Question: I am facing an issue in using the 'FirebaseRecyclerAdapter'.
The firebase realtime database structure is as follows:

What I'm trying to do here is,
from data present in the "MainGroup" part of the firebase realtime database.
So to do that, I've created a model class named 'RecyclerDataGetSetCLass'
and one viewholder class named 'RecyclerDataGetSetClassViewHolder'
but i am getting an error saying
> com.google.firebase.database.DatabaseException: Can't convert object
of type java.lang.String to type
com.example.talarir.mapproject.NonAdminClasses.RecyclerDataGetSetCLass
The Activity classes and other java files are as follows:
1) 'NonAdminACtivity.java //which contains the viewholder class'
'''
public class NonAdminACtivity extends AppCompatActivity implements View.OnClickListener {
private FirebaseAuth mAuth;
private FirebaseAuth.AuthStateListener mAuthListener;
public Button saveLocationBtn,getLocationBtn;
public RecyclerView nonAdminRecyclerView;
private Boolean flag=false;
private DatabaseReference mFirebaseDatabase;
private FirebaseDatabase mFirebaseInstance;
private DatabaseReference mFirebaseDatabase1;
private FirebaseDatabase mFirebaseInstance1;
@Override
protected void onCreate(Bundle savedInstanceState)
{
super.onCreate(savedInstanceState);
setContentView(R.layout.activity_non_admin_activity);
mFirebaseInstance1 = FirebaseDatabase.getInstance();
mFirebaseDatabase1 = mFirebaseInstance1.getReference("MainGroup");
nonAdminRecyclerView= (RecyclerView) findViewById(R.id.recycler_view_fragment_one);
nonAdminRecyclerView.setHasFixedSize(true);
nonAdminRecyclerView.setLayoutManager(new LinearLayoutManager(this));
mAuth = FirebaseAuth.getInstance();
mAuthListener = new FirebaseAuth.AuthStateListener() {
@Override
public void onAuthStateChanged(@NonNull FirebaseAuth firebaseAuth) {
FirebaseUser user = firebaseAuth.getCurrentUser();
if (user != null) {
// User is signed in
flag=true;
Log.d("CooActivity", "onAuthStateChanged:signed_in:" + user.getUid());
Toast.makeText(getApplicationContext(),"done",Toast.LENGTH_SHORT).show();
}
else
{
// User is signed out
Log.d("CooActivity", "onAuthStateChanged:signed_out");
startActivity(new Intent(getApplicationContext(), LoginActivity.class));
finish();
}
}
};
}
@Override
public void onStart()
{
super.onStart();
mAuth.addAuthStateListener(mAuthListener);
saveLocationBtn= (Button) findViewById(R.id.saveLocationOfUser);
saveLocationBtn.setOnClickListener(this);
getLocationBtn= (Button) findViewById(R.id.getLocationOfUser);
getLocationBtn.setOnClickListener(this);
FirebaseRecyclerAdapter<RecyclerDataGetSetCLass,RecyclerDataGetSetClassViewHolder> firebaseRecyclerAdapter=new FirebaseRecyclerAdapter<RecyclerDataGetSetCLass, RecyclerDataGetSetClassViewHolder>(
RecyclerDataGetSetCLass.class,
R.layout.each_list_non_admin,
RecyclerDataGetSetClassViewHolder.class,
mFirebaseDatabase1
) {
@Override
protected void populateViewHolder(RecyclerDataGetSetClassViewHolder viewHolder, RecyclerDataGetSetCLass model, int position)
{
viewHolder.setMainGroupName(model.getMainGroupName());
}
};
nonAdminRecyclerView.setAdapter(firebaseRecyclerAdapter);
}
public static class RecyclerDataGetSetClassViewHolder extends RecyclerView.ViewHolder
{
View mView;
public RecyclerDataGetSetClassViewHolder(View itemView) {
super(itemView);
mView=itemView;
}
public void setMainGroupName(String mainGroupName)
{
TextView textView= (TextView) mView.findViewById(R.id.textViewRecyclerViewNonAdmin);
textView.setText(mainGroupName);
}
}
@Override
public void onStop() {
super.onStop();
if (mAuthListener != null) {
mAuth.removeAuthStateListener(mAuthListener);
}
}
@Override
protected void onDestroy() {
FirebaseAuth.getInstance().signOut();
super.onDestroy();
}
@Override
public void onClick(View v)
{
if (v.getId()==R.id.saveLocationOfUser)
{
if (flag)
{
saveUserLocation_NonAdminActivity();
}
else
{
Toast.makeText(this,"firebase not ready",Toast.LENGTH_SHORT).show();
}
}
if (v.getId()==R.id.getLocationOfUser)
{
retrieveUserLocation_NonAdminActivity();
}
}
private void retrieveUserLocation_NonAdminActivity()
{
CreationOfUserClass creationOfUserClass=new CreationOfUserClass(this);
creationOfUserClass.retrieveUserDataFromFireBase(mFirebaseDatabase,mFirebaseInstance);
}
private void saveUserLocation_NonAdminActivity()
{
FirebaseUser user=FirebaseAuth.getInstance().getCurrentUser();
final CreationOfUserClass creationOfUserClass=new CreationOfUserClass(this);
creationOfUserClass.createUsers(user, mFirebaseDatabase,mFirebaseInstance);
}
}
'''
2) 'RecyclerDataGetSetCLass //The model class'
'''
public class RecyclerDataGetSetCLass
{
private String mainGroupName;
public RecyclerDataGetSetCLass()
{
}
public RecyclerDataGetSetCLass(String mainGroupName)
{
this.mainGroupName=mainGroupName;
}
public String getMainGroupName() {
return mainGroupName;
}
public void setMainGroupName(String mainGroupName) {
this.mainGroupName = mainGroupName;
}
}
'''
3) 'activity_non_admin_activity.xml'
'''
<LinearLayout xmlns:android="http://schemas.android.com/apk/res/android"
xmlns:tools="http://schemas.android.com/tools"
android:id="@+id/activity_non_admin_activity"
android:layout_width="match_parent"
android:layout_height="match_parent"
android:orientation="vertical"
tools:context="com.example.talarir.mapproject.NonAdminACtivity">
<Button
android:text="SaveLocation"
android:layout_width="match_parent"
android:layout_height="wrap_content"
android:id="@+id/saveLocationOfUser" />
<Button
android:text="getLocation"
android:layout_width="match_parent"
android:layout_height="wrap_content"
android:id="@+id/getLocationOfUser" />
<LinearLayout
android:layout_width="match_parent"
android:layout_height="match_parent"
android:orientation="vertical">
<android.support.v7.widget.RecyclerView
android:id="@+id/recycler_view_fragment_one"
android:scrollbars="vertical"
android:layout_width="match_parent"
android:layout_height="match_parent">
</android.support.v7.widget.RecyclerView>
</LinearLayout>
</LinearLayout>
'''
4) 'each_list_non_admin.xml //the layout to be inflated for each recycler list element'
'''
<RelativeLayout xmlns:android="http://schemas.android.com/apk/res/android"
android:layout_width="match_parent"
android:layout_height="60dp"
xmlns:card_view="http://schemas.android.com/tools">
<android.support.v7.widget.CardView
android:id="@+id/card_view"
android:layout_gravity="center"
android:layout_width="fill_parent"
android:layout_height="100dp"
android:layout_margin="5dp"
card_view:cardCornerRadius="2dp"
card_view:contentPadding="10dp">
<TextView
android:layout_width="match_parent"
android:layout_height="match_parent"
android:id="@+id/textViewRecyclerViewNonAdmin"/>
</android.support.v7.widget.CardView>
</RelativeLayout>
'''
The error log is as follows :
'''
com.google.firebase.database.DatabaseException: Can't convert object of type java.lang.String to type com.example.talarir.mapproject.NonAdminClasses.RecyclerDataGetSetCLass
at com.google.android.gms.internal.zzbtg.zze(Unknown Source)
at com.google.android.gms.internal.zzbtg.zzb(Unknown Source)
at com.google.android.gms.internal.zzbtg.zza(Unknown Source)
at com.google.firebase.database.DataSnapshot.getValue(Unknown Source)
at com.firebase.ui.database.FirebaseRecyclerAdapter.parseSnapshot(FirebaseRecyclerAdapter.java:151)
at com.firebase.ui.database.FirebaseRecyclerAdapter.getItem(FirebaseRecyclerAdapter.java:140)
at com.firebase.ui.database.FirebaseRecyclerAdapter.onBindViewHolder(FirebaseRecyclerAdapter.java:183)
at android.support.v7.widget.RecyclerView$Adapter.onBindViewHolder(RecyclerView.java:6308)
at android.support.v7.widget.RecyclerView$Adapter.bindViewHolder(RecyclerView.java:6341)
at android.support.v7.widget.RecyclerView$Recycler.tryBindViewHolderByDeadline(RecyclerView.java:5287)
at android.support.v7.widget.RecyclerView$Recycler.tryGetViewHolderForPositionByDeadline(RecyclerView.java:5550)
at android.support.v7.widget.RecyclerView$Recycler.getViewForPosition(RecyclerView.java:5392)
at android.support.v7.widget.RecyclerView$Recycler.getViewForPosition(RecyclerView.java:5388)
at android.support.v7.widget.LinearLayoutManager$LayoutState.next(LinearLayoutManager.java:2149)
at android.support.v7.widget.LinearLayoutManager.layoutChunk(LinearLayoutManager.java:1533)
at android.support.v7.widget.LinearLayoutManager.fill(LinearLayoutManager.java:1496)
at android.support.v7.widget.LinearLayoutManager.onLayoutChildren(LinearLayoutManager.java:593)
at android.support.v7.widget.RecyclerView.dispatchLayoutStep2(RecyclerView.java:3535)
at android.support.v7.widget.RecyclerView.dispatchLayout(RecyclerView.java:3264)
at android.support.v7.widget.RecyclerView.consumePendingUpdateOperations(RecyclerView.java:1633)
at android.support.v7.widget.RecyclerView$1.run(RecyclerView.java:341)
at android.view.Choreographer$CallbackRecord.run(Choreographer.java:871)
at android.view.Choreographer.doCallbacks(Choreographer.java:683)
at android.view.Choreographer.doFrame(Choreographer.java:616)
at android.view.Choreographer$FrameDisplayEventReceiver.run(Choreographer.java:857)
at android.os.Handler.handleCallback(Handler.java:751)
at android.os.Handler.dispatchMessage(Handler.java:95)
at android.os.Looper.loop(Looper.java:154)
at android.app.ActivityThread.main(ActivityThread.java:6209)
at java.lang.reflect.Method.invoke(Native Method)
at com.android.internal.os.ZygoteInit$MethodAndArgsCaller.run(ZygoteInit.java:865)
at com.android.internal.os.ZygoteInit.main(ZygoteInit.java:755)
D/AppTracker: App Event: crash
I/Process: Sending signal. PID: 29821 SIG: 9
Application terminated.
'''
Kindly assist me to get through this issue.
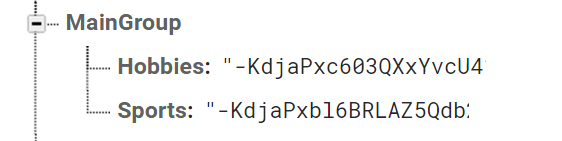
Answer: The value of each item you're displaying is a single string ('-K....'). You're trying to read an entire class out of the value, and that simply won't work.
'''
final FirebaseRecyclerAdapter<RecyclerDataGetSetCLass,RecyclerDataGetSetClassViewHolder> firebaseRecyclerAdapter=new FirebaseRecyclerAdapter<RecyclerDataGetSetCLass, RecyclerDataGetSetClassViewHolder>(
String.class,
R.layout.each_list_non_admin,
RecyclerDataGetSetClassViewHolder.class,
mFirebaseDatabase1
) {
@Override
protected void populateViewHolder(RecyclerDataGetSetClassViewHolder viewHolder, String model, int position)
{
String key = adapter.getRef(position).getKey();
viewHolder.setMainGroupName(key);
}
};
'''
In this snippet I look up the key of the item being shown, which is likely the value that you're looking for.